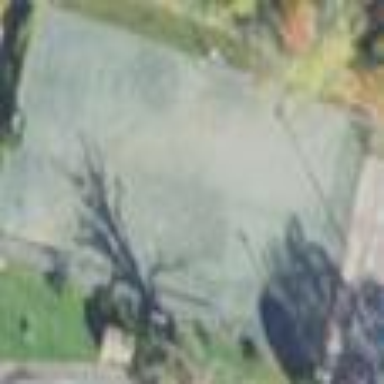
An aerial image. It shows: Tennis court on pitch designated for leisure land.